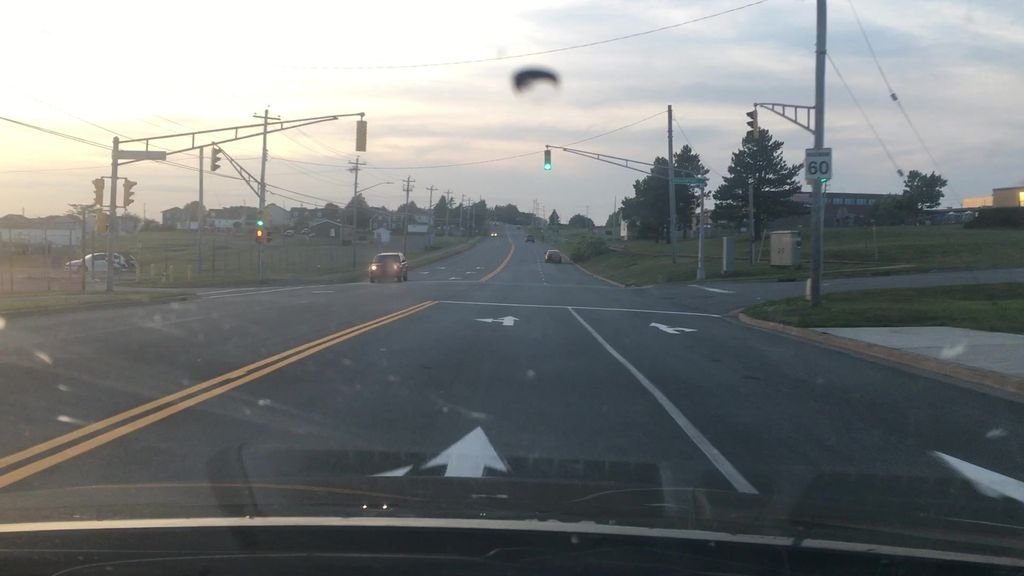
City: halifax